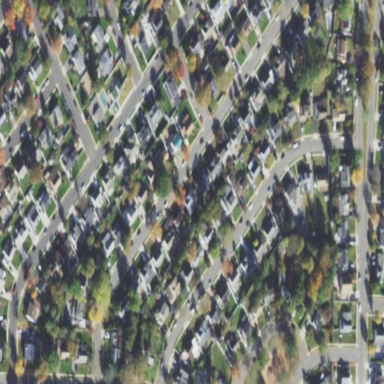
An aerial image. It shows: Residential area composed of single-family homes.